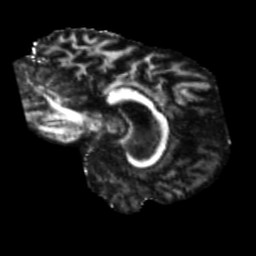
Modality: FA
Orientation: sagittal
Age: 71
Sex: male
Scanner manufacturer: siemens
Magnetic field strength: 3 T
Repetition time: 5.25 s
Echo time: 0.08 s